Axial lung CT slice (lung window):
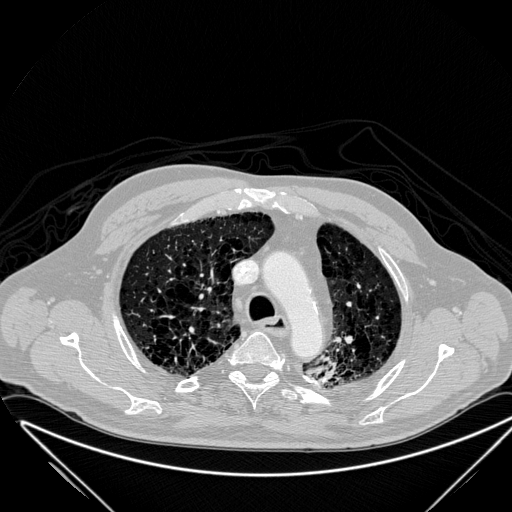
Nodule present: no